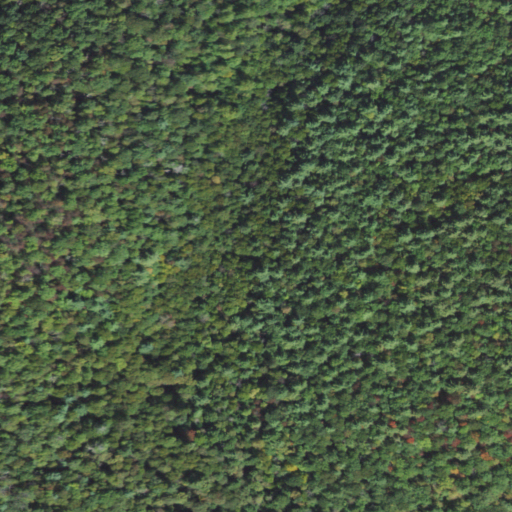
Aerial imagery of gap in Pennsylvania named Lick Gap containing mixed forest, evergreen forest, and deciduous forest